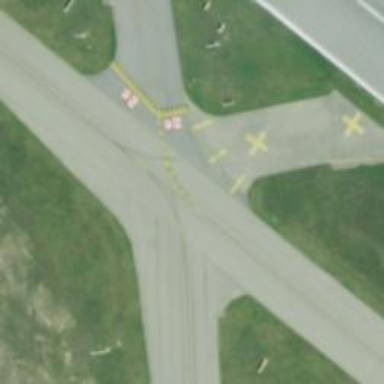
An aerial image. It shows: Image of taxiway at airport.